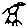
Label: bird